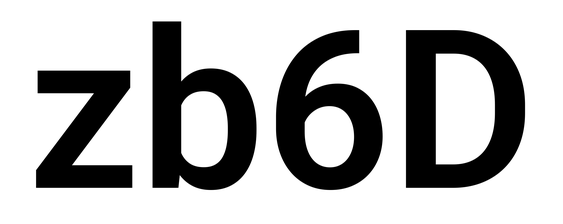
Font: Roboto_SemiBold